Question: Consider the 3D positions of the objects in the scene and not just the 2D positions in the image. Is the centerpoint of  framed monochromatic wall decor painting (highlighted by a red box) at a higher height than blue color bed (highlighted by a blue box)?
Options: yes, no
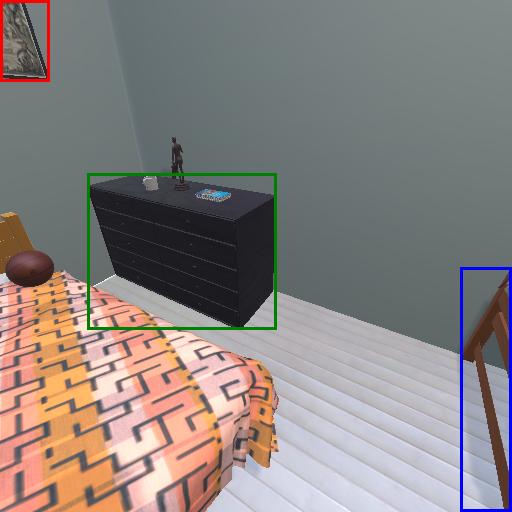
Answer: yes